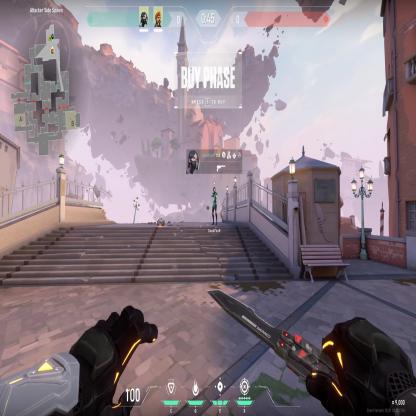
Label: dropped spike ; teammate